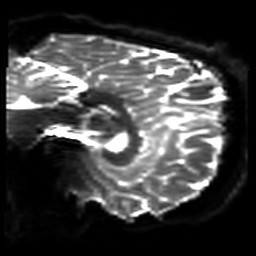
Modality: DWI
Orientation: sagittal
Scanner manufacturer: philips
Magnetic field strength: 7 T
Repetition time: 9.612 s
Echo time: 0.073 s